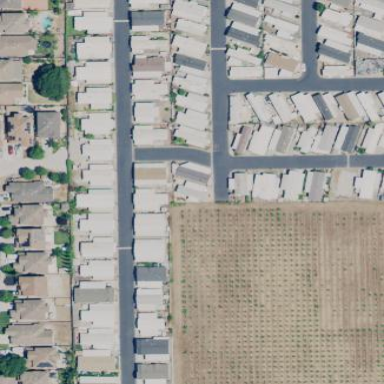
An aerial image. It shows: Residential area known as trailer park.